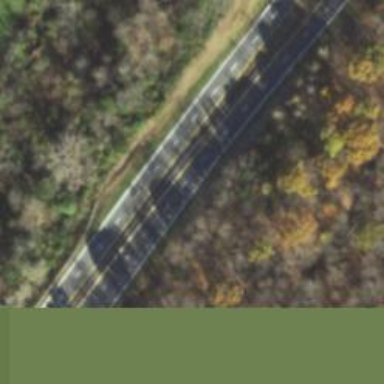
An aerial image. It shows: Expressway with asphalt surface classified as trunk highway.